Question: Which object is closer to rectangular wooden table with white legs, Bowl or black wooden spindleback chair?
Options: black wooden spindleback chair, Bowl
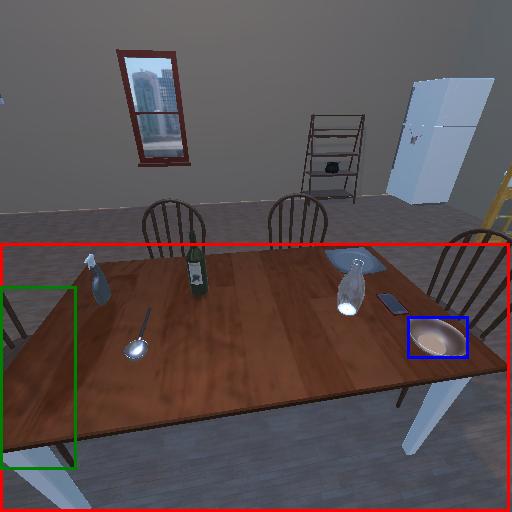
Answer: black wooden spindleback chair